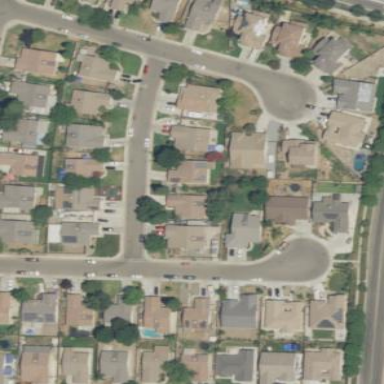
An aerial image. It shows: Residential neighbourhood consisting of single-family homes.